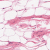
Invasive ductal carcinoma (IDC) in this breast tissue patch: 0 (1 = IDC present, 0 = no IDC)